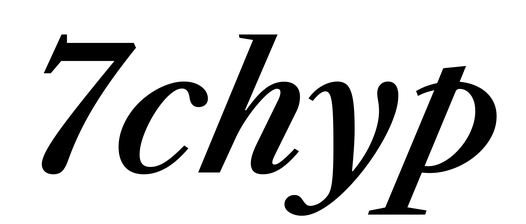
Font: LibreCaslonText-Italic_SemiBold_Italic